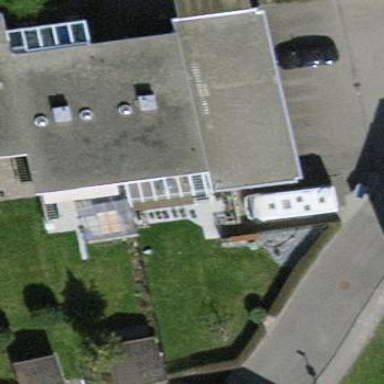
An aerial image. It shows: Garage with flat roof.